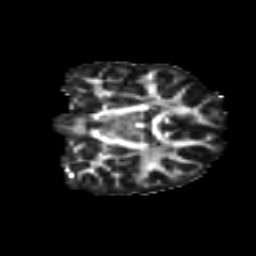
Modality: FA
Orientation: coronal
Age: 17
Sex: female
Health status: ill
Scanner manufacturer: ge
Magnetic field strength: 3 T
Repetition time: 6.776 s
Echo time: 0.0794 s